You are looking at the unprocessed time series of a bearing vibration snapshot. Classify the bearing condition as one of: normal, inner_race, outer_race, ball.
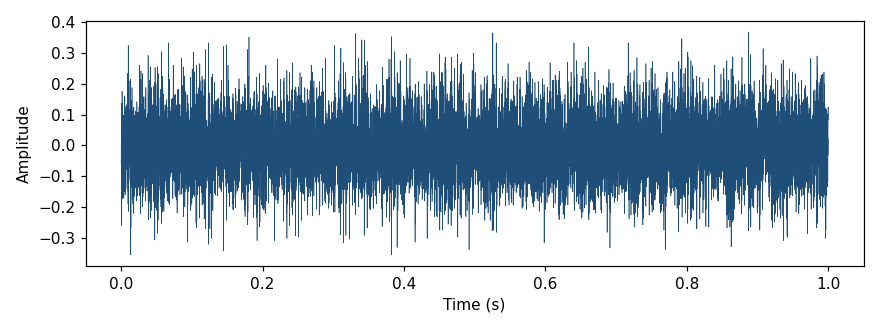
Answer: outer_race